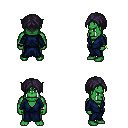
a pixel art fantasy rpg character, male body template, orc, green skin, blue robe, red pants, raven parted hairstyle, bracelets, four views (front, back, left, right), 2x2 character sprite sheet, small pixel art, hard edges, no anti-aliasing